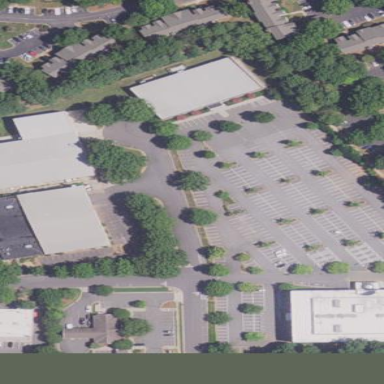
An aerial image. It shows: Commercial area.